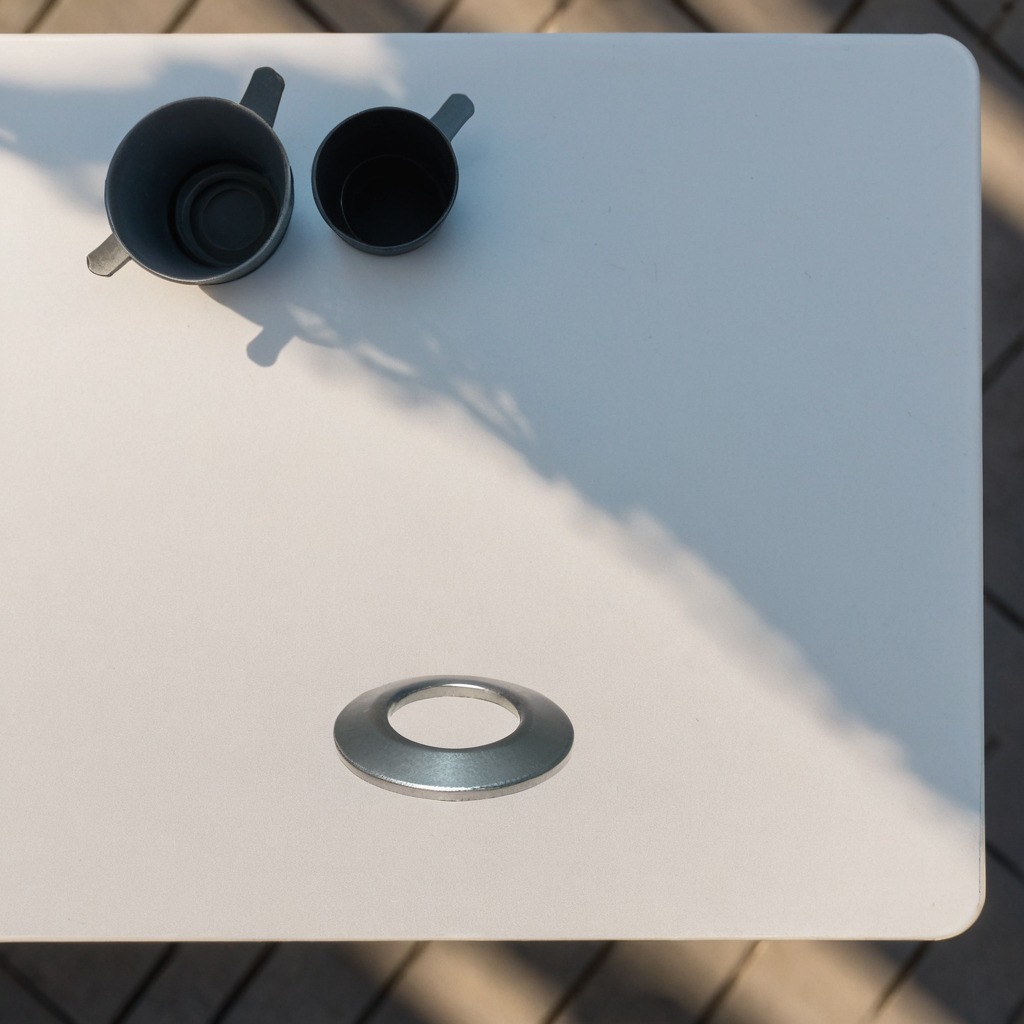
A flat metal washer is lying on the table.